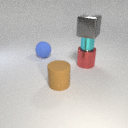
large gray metal cube above small cyan metal cylinder